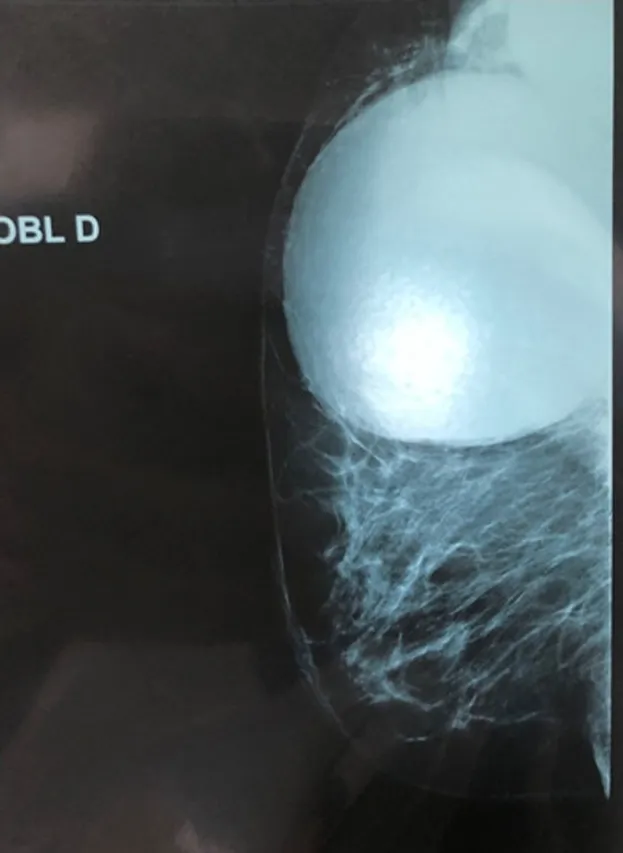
Mediolateral views mammography of the right breast.
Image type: radiology (x_ray)